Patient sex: F
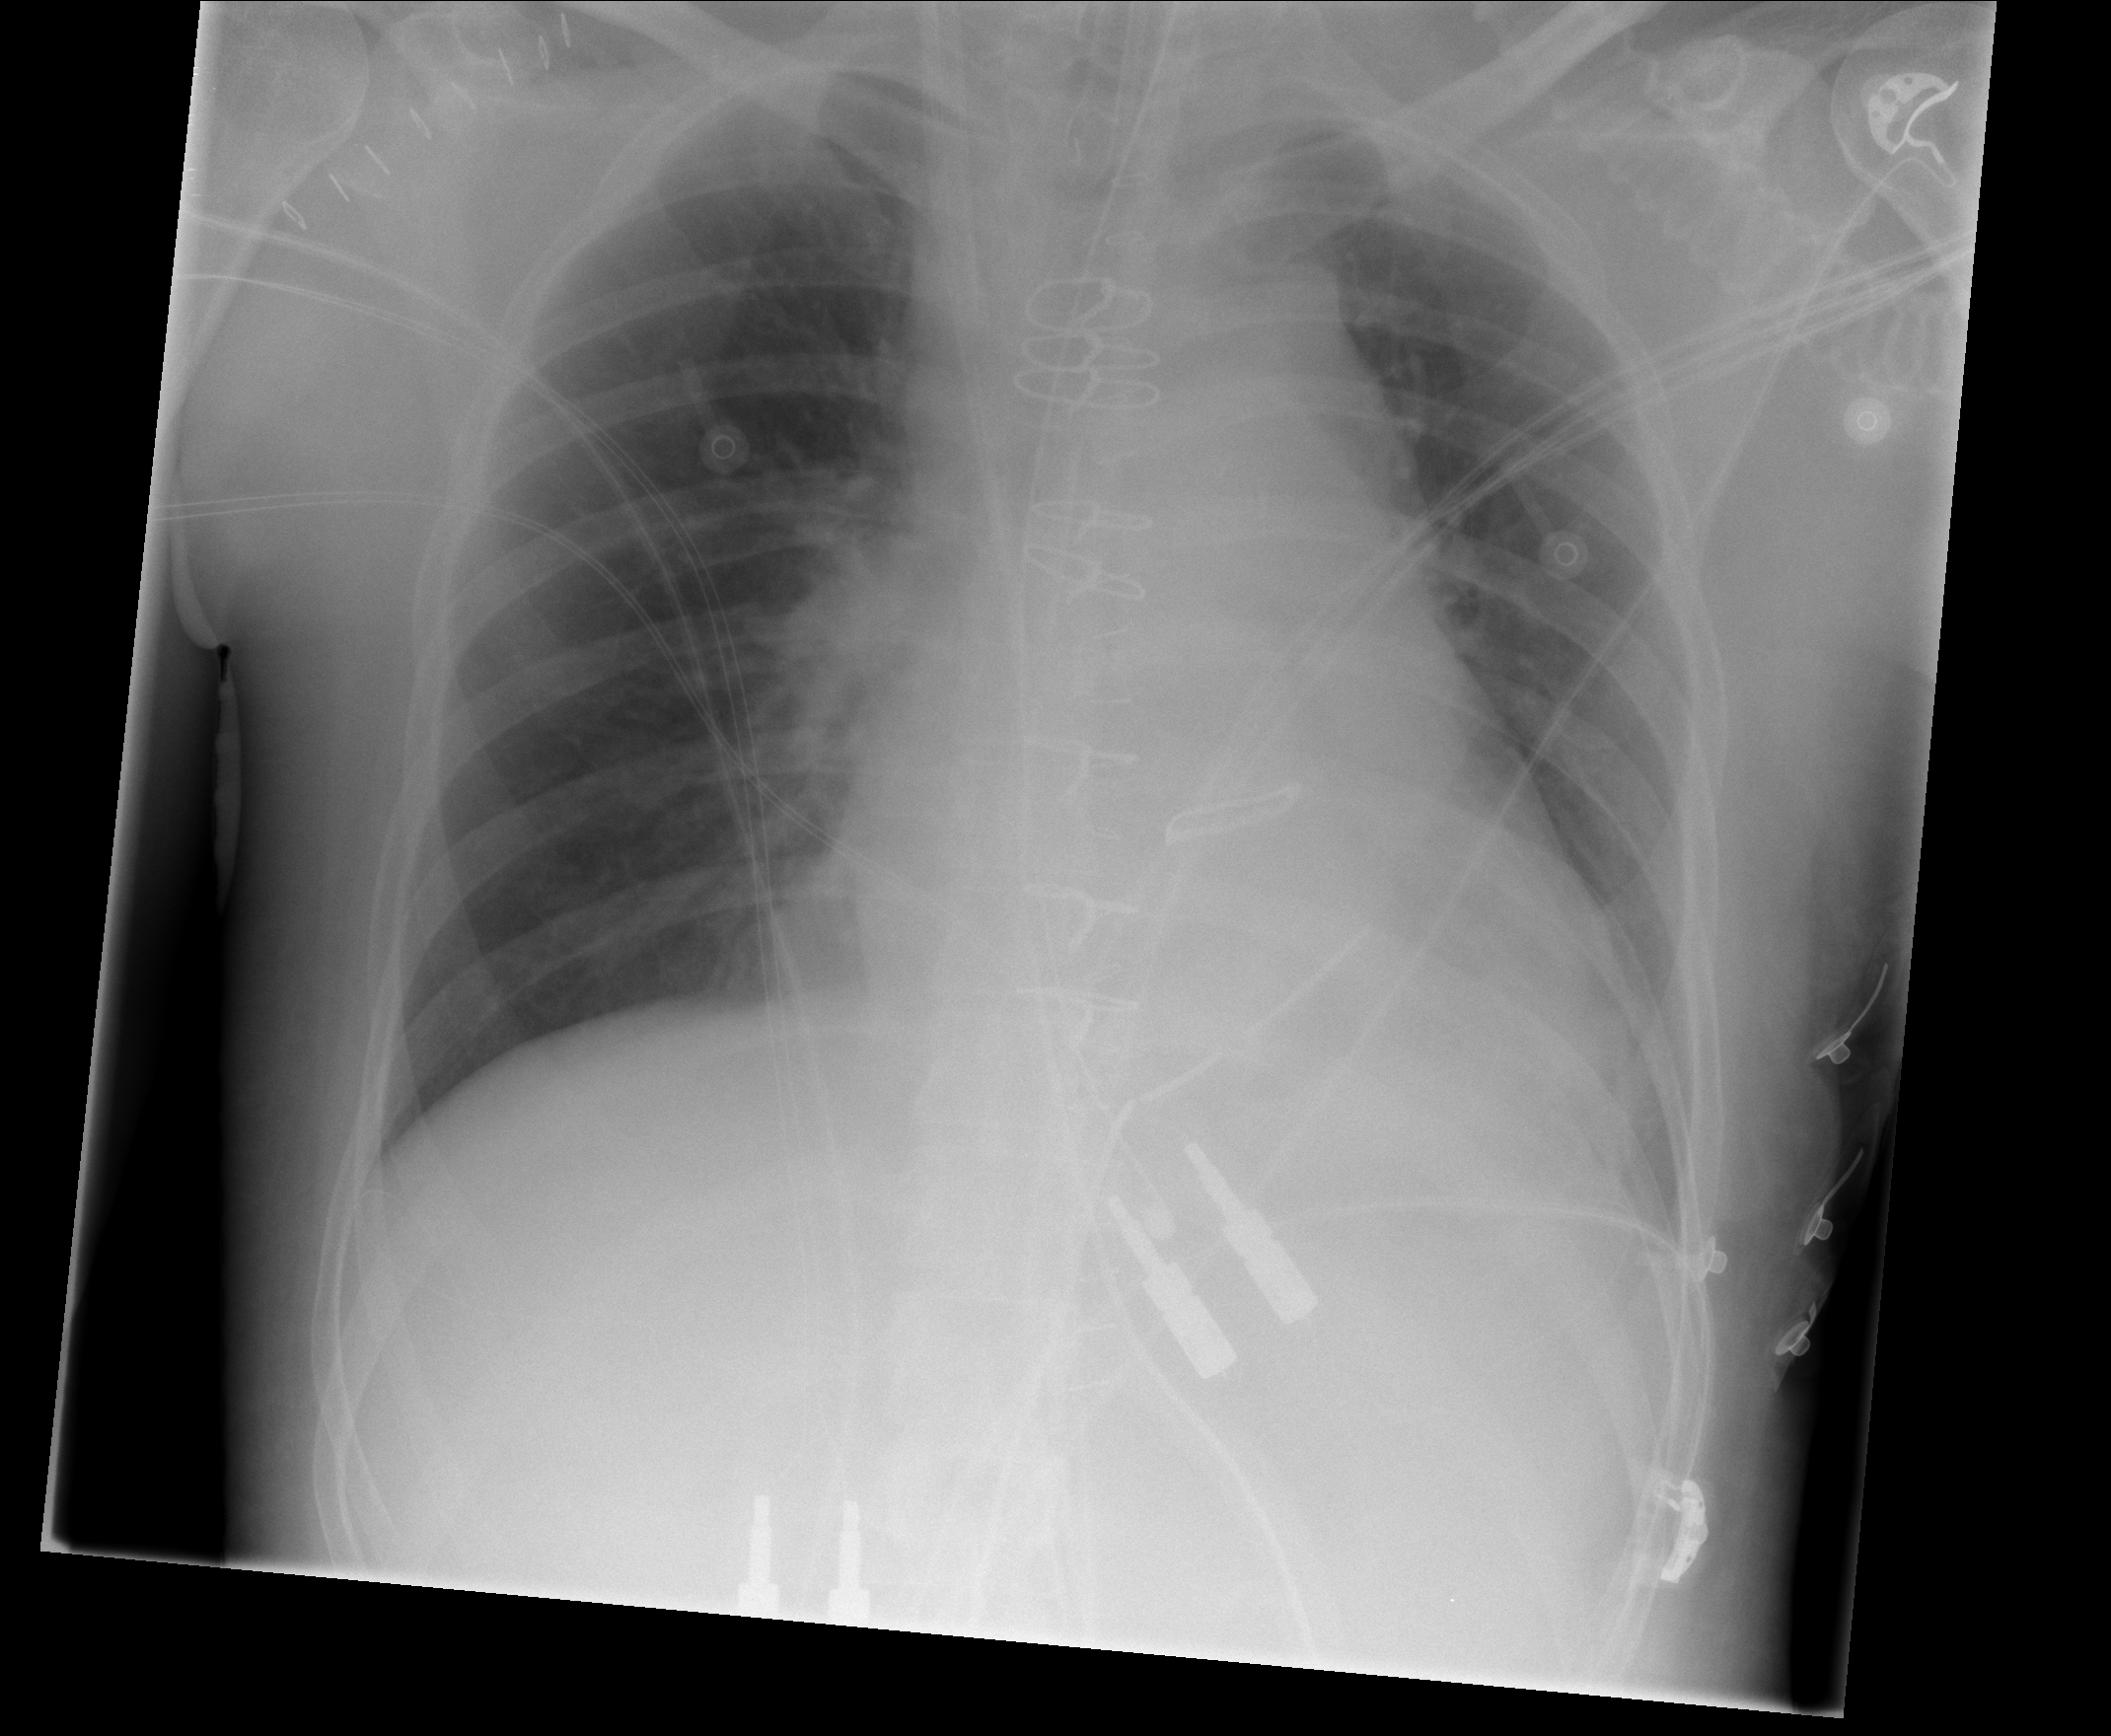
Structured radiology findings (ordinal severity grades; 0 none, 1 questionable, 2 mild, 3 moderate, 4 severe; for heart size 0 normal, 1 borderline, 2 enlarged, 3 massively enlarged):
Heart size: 2
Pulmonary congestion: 2
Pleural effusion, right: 0
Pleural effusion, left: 2
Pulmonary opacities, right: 0
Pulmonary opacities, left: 0
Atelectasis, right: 0
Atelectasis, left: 2